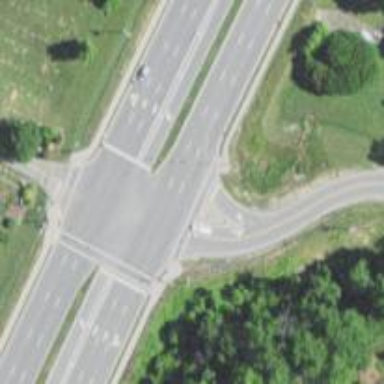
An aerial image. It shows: Asphalt road with primary link designation.